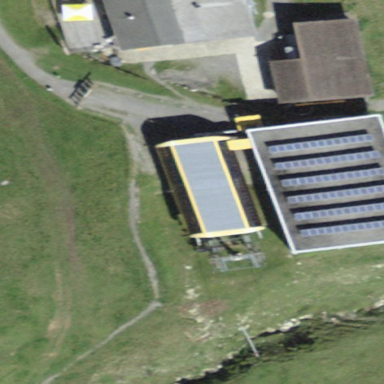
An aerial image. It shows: View of roof of building.